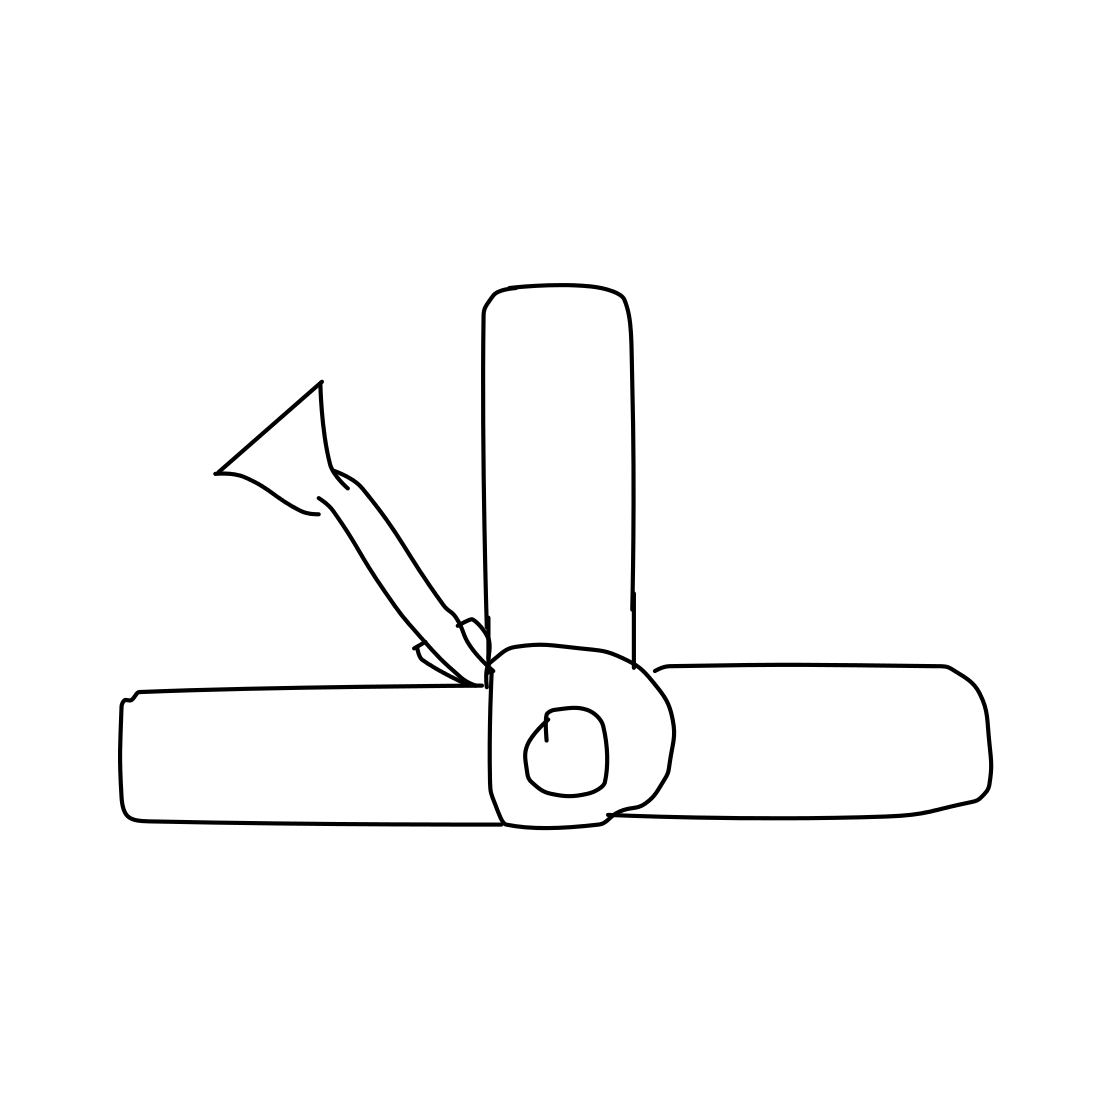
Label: fan